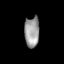
Tissue: skin
Cell type: Epithelial cells
Senescence score: 0.9299
Nuclear area (px): 442
Mean DAPI intensity: 155.5